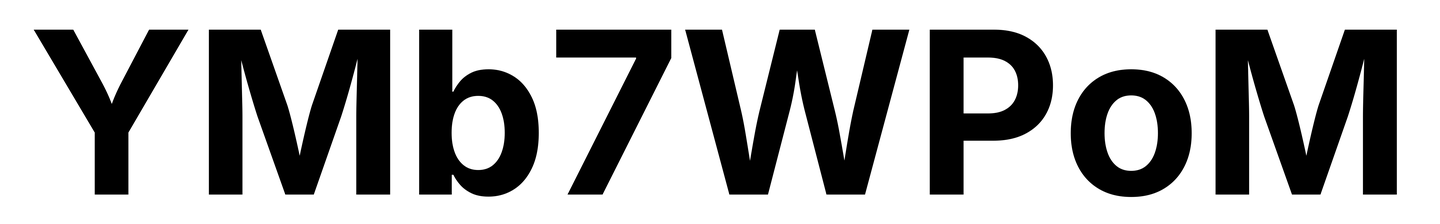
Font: Inter_Bold